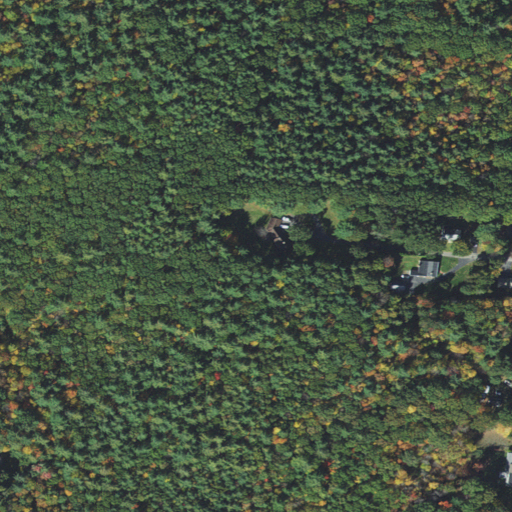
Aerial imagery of mountain in Massachusetts named Pine Hill containing mixed forest, evergreen forest, deciduous forest, open development, and medium intensity development